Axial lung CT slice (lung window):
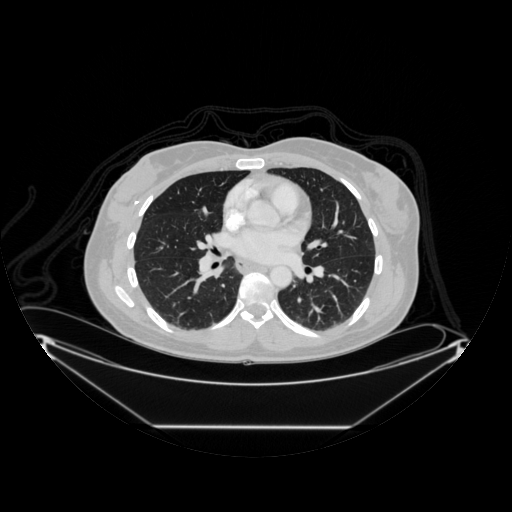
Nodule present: no